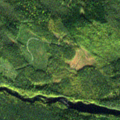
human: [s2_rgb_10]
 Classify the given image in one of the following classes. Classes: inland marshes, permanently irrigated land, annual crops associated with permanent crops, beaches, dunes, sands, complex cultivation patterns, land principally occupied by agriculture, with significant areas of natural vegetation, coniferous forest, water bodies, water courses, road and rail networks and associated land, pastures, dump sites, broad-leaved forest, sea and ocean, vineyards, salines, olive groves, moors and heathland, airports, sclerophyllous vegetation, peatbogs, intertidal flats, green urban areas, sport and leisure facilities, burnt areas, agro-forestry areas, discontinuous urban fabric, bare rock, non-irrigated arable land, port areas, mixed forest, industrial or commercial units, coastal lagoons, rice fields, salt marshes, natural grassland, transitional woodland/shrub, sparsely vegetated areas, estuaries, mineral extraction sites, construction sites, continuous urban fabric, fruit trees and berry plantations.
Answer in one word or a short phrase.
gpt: coniferous forest, mixed forest, transitional woodland/shrub